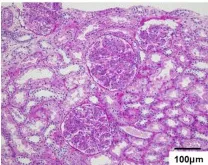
Pathological observation by percutaneous renal biopsy. (a) PAS stain.
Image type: pathology (pas)